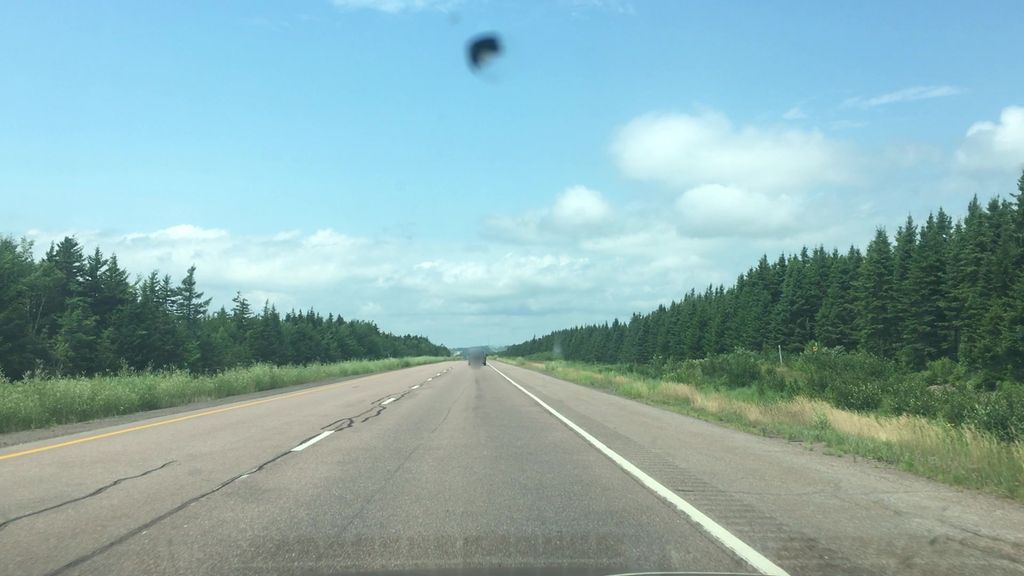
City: charlottetown